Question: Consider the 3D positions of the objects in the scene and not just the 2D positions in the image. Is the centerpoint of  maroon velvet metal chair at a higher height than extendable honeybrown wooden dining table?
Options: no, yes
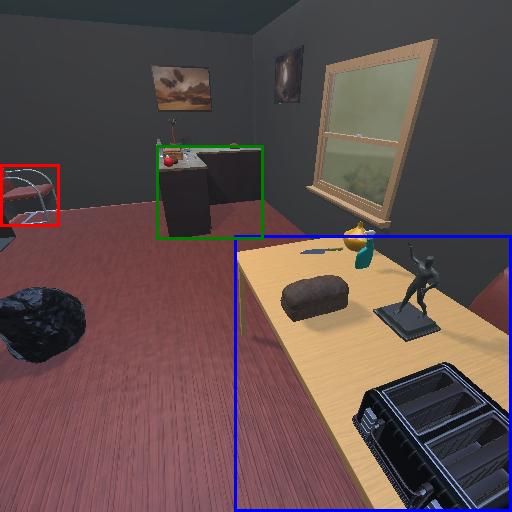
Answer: no